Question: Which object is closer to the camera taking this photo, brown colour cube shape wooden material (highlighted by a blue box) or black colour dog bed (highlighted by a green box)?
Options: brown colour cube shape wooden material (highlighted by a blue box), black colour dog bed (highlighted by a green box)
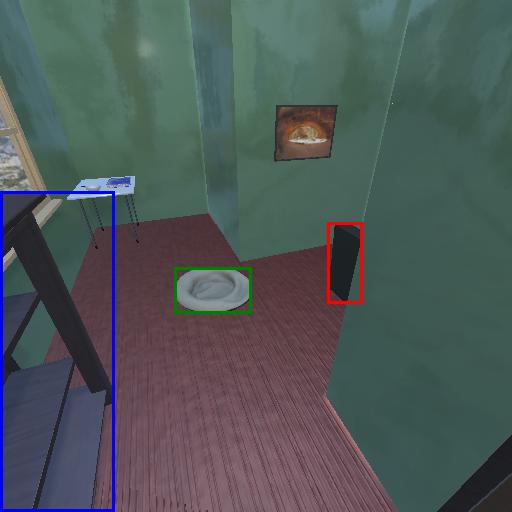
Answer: brown colour cube shape wooden material (highlighted by a blue box)